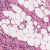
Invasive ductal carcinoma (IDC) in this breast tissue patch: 1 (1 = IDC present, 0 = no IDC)